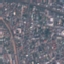
Land use / land cover class: Residential